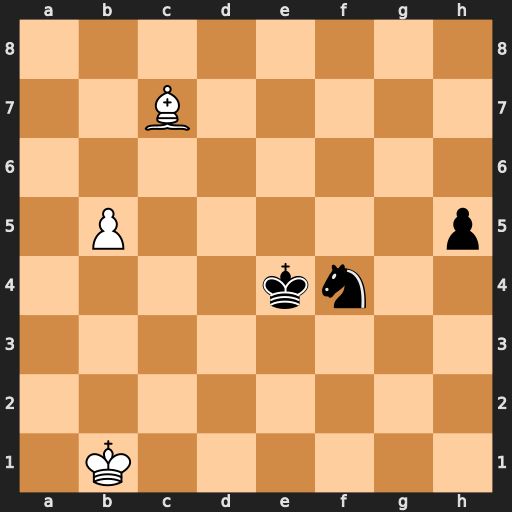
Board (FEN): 8/2B5/8/1P5p/4kn2/8/8/1K6
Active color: w
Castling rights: -
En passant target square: -
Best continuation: b6 Nd5 b7 Nxc7 b8=Q